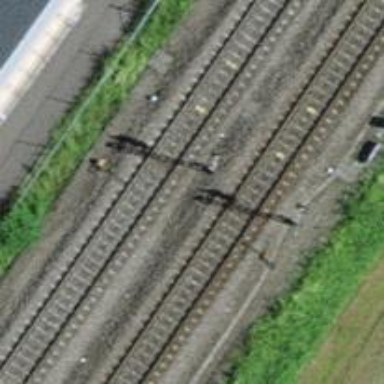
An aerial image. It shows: Railway signal.